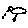
Label: bird